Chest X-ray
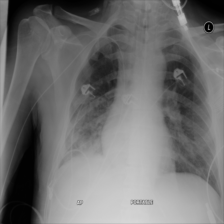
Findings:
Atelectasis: negative
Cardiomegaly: negative
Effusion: negative
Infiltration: positive
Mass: negative
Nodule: negative
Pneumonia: negative
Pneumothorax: negative
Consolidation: negative
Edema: negative
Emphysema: negative
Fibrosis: negative
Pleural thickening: negative
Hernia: negative